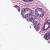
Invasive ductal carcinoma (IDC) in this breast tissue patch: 0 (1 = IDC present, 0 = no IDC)